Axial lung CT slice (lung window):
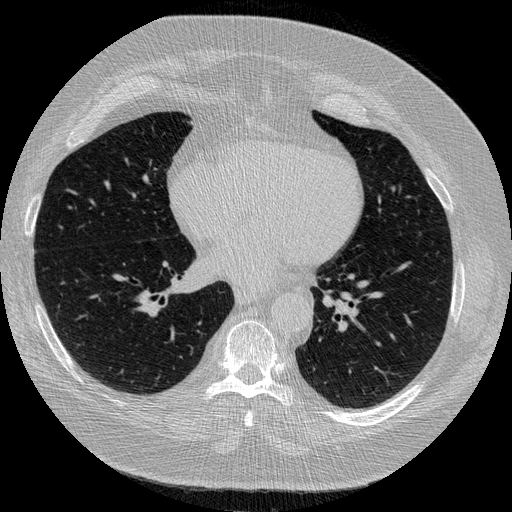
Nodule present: no